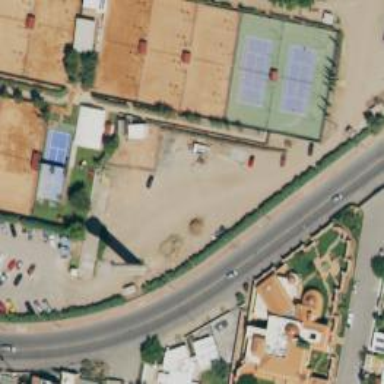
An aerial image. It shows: Tennis court in leisure pitch.